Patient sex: F
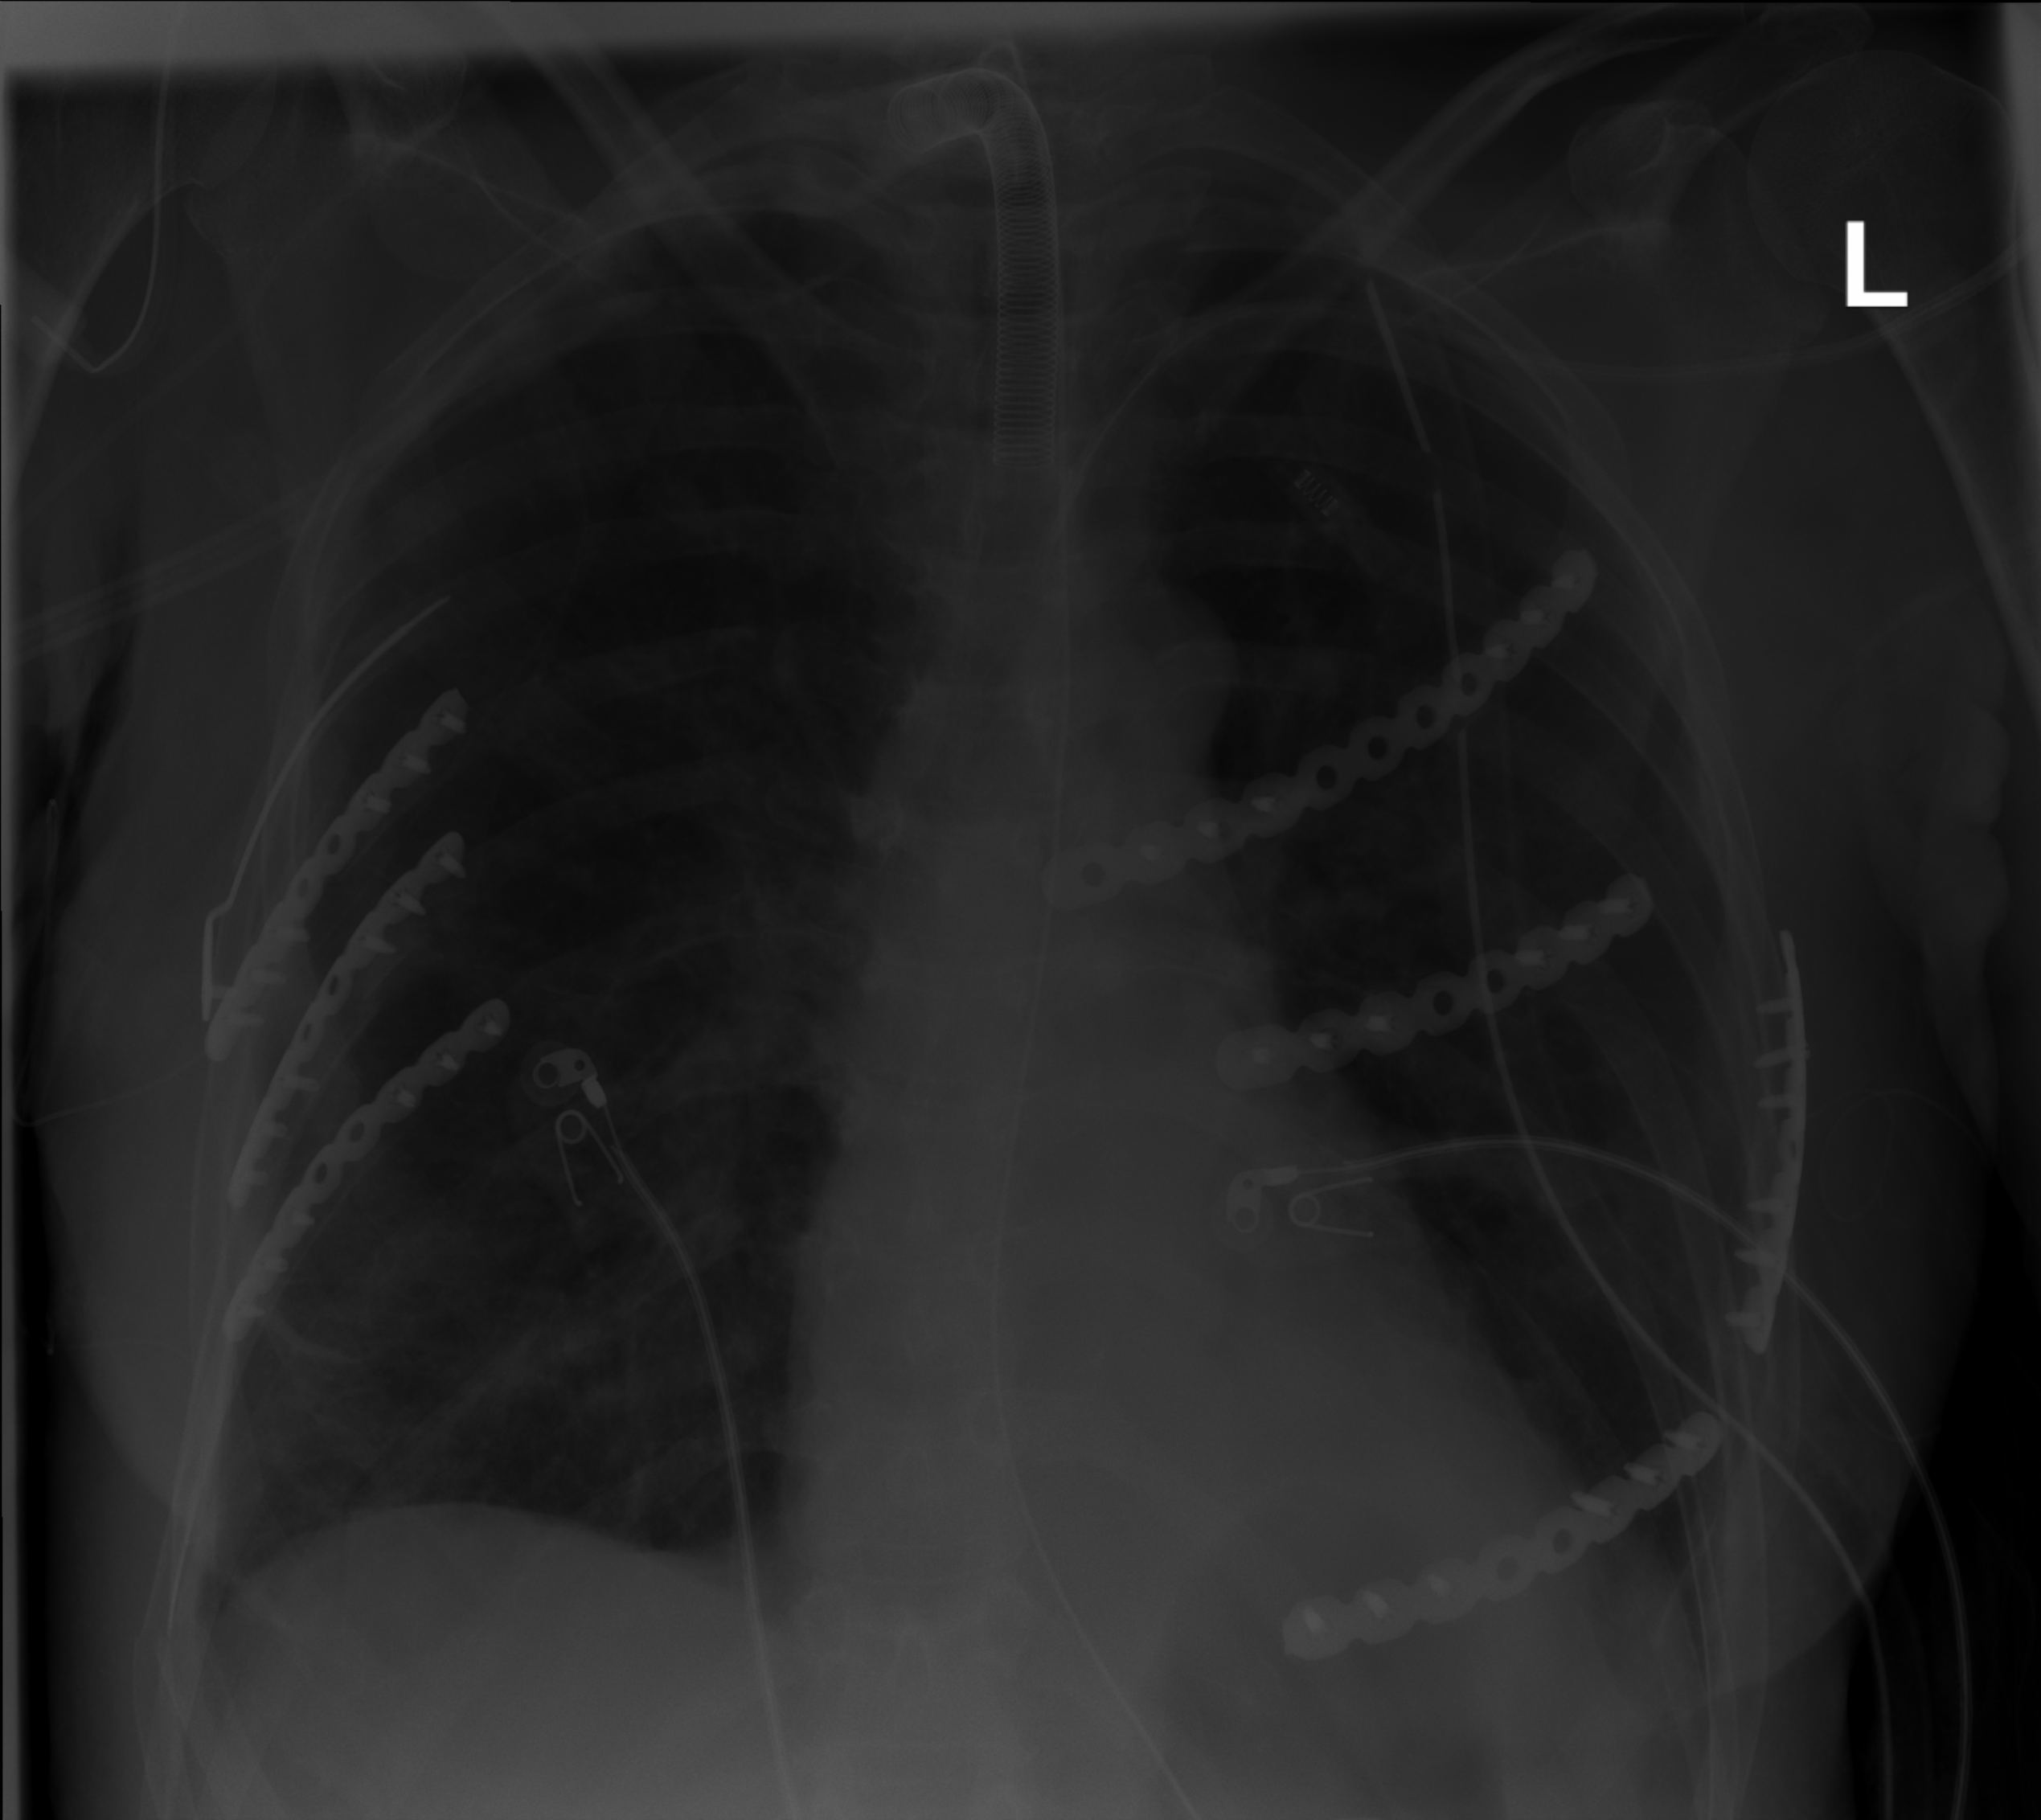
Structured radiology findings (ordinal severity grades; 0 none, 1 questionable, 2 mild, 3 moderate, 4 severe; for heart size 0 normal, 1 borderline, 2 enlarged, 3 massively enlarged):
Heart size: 0
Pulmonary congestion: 0
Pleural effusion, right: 0
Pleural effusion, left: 0
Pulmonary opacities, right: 0
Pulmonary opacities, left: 0
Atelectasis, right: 2
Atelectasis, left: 2